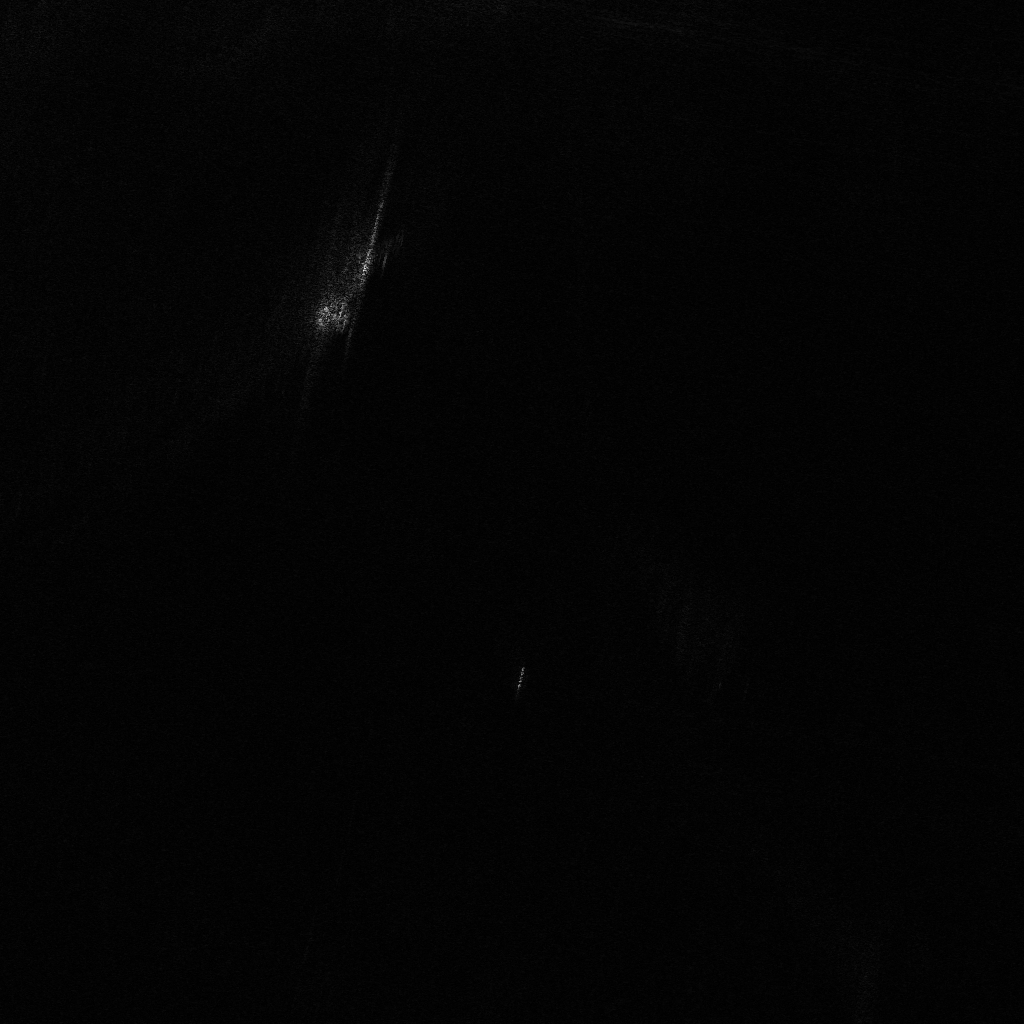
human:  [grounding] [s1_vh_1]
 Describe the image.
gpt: In the satellite image, there is  <ref>1 large container </ref> <box>[[31, 19, 36, 34, 24]]</box> located at top.